Brain MRI, t2w sequence, axial 2D slice.
Patient: age 46, sex F, weight 95 kg, height 1.95 m
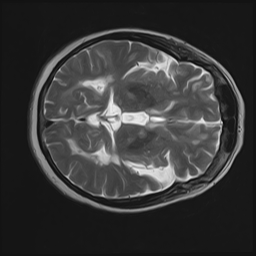